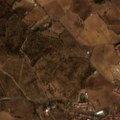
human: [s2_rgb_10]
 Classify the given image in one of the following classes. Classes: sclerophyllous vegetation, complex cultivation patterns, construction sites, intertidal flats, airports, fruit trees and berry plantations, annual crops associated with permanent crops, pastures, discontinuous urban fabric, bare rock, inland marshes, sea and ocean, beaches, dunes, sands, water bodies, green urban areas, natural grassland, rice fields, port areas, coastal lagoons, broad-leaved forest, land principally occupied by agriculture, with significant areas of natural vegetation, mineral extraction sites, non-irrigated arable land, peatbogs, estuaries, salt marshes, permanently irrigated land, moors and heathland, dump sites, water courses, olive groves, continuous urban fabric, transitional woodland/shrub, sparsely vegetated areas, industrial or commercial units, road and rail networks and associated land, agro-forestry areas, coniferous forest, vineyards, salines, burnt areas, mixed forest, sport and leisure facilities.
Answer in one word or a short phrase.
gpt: continuous urban fabric, non-irrigated arable land, annual crops associated with permanent crops, complex cultivation patterns, transitional woodland/shrub